Field crop: maize
Growth stage: 2
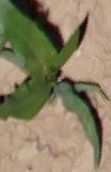
Species: maize